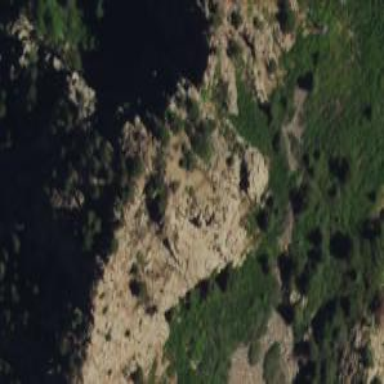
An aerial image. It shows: Natural cliff.